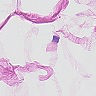
Metastatic tissue present: no